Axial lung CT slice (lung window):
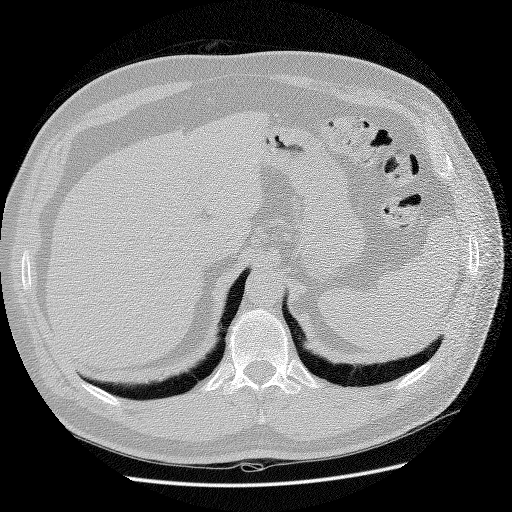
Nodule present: no